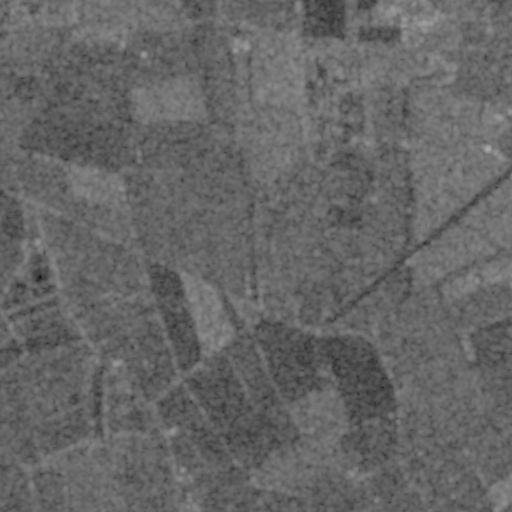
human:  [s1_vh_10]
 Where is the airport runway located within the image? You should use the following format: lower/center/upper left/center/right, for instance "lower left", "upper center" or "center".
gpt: The airport runway is located in the upper right of the image.
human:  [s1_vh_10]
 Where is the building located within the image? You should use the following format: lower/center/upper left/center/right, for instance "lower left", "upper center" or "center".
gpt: There is no building in the image.

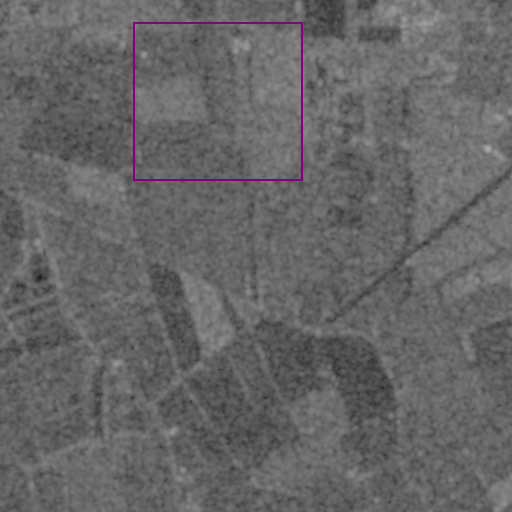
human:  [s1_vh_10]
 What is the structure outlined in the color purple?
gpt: The structure outlined in purple is a crop field.
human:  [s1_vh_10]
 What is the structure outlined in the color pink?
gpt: There is no pink outline.